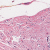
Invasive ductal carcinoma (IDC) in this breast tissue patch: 0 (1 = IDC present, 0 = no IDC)